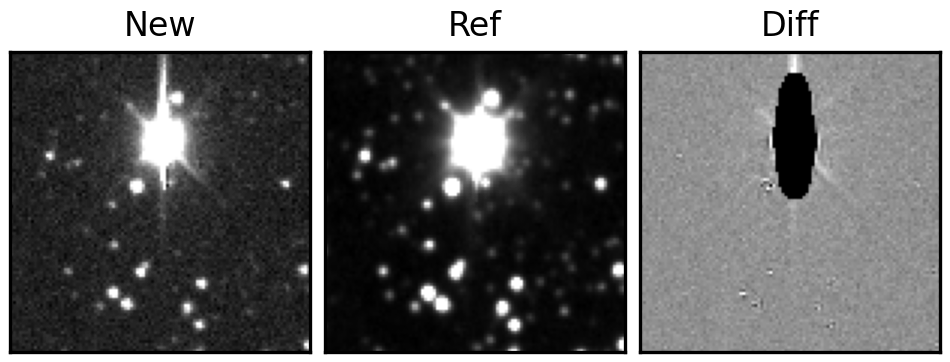
Label: bogus